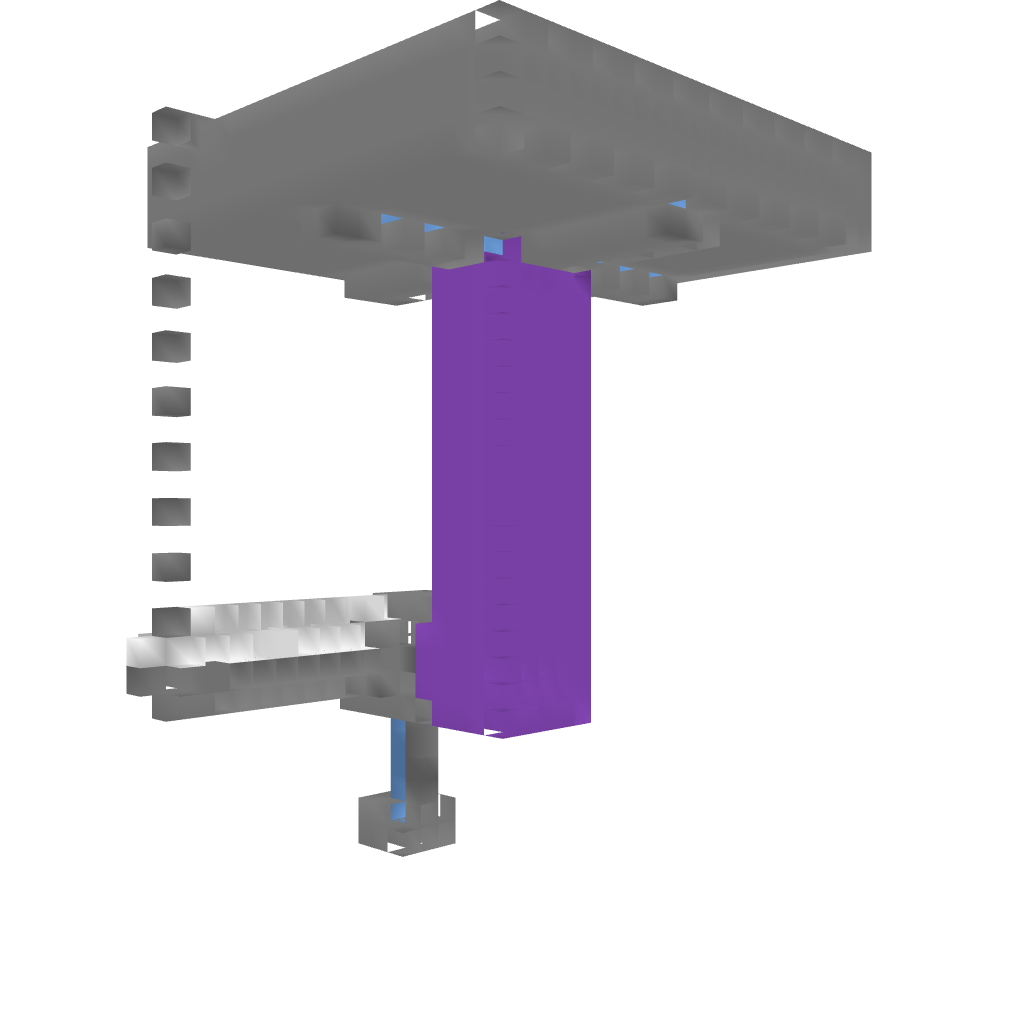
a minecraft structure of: Mob XP Farm bad low quality